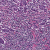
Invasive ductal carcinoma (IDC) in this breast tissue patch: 0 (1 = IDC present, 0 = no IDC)